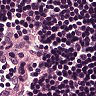
Metastatic tissue present: no